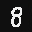
Label: 8